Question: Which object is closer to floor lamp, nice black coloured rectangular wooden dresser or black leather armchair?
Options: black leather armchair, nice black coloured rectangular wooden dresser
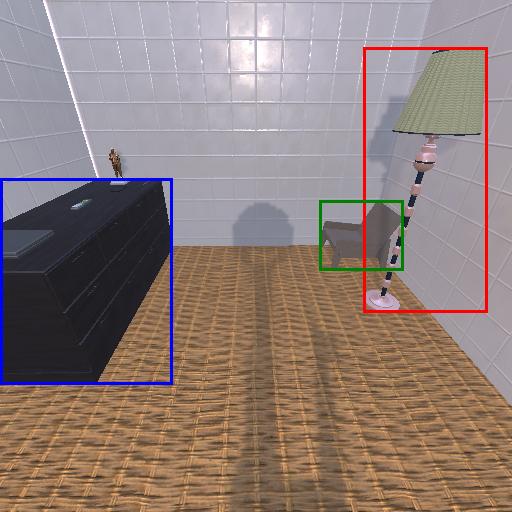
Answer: black leather armchair